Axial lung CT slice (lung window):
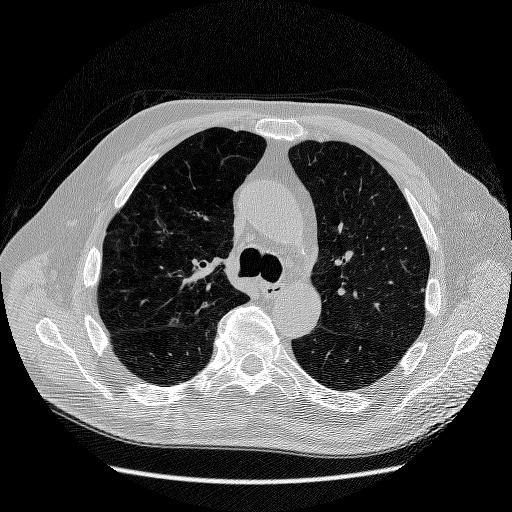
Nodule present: no